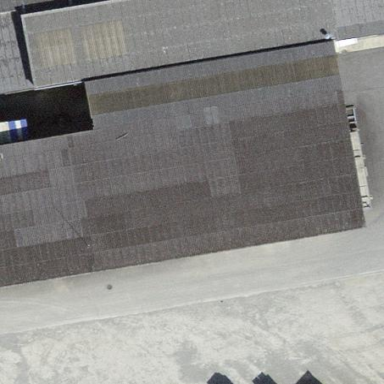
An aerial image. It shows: Building with flat roof.